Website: macys
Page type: gifting
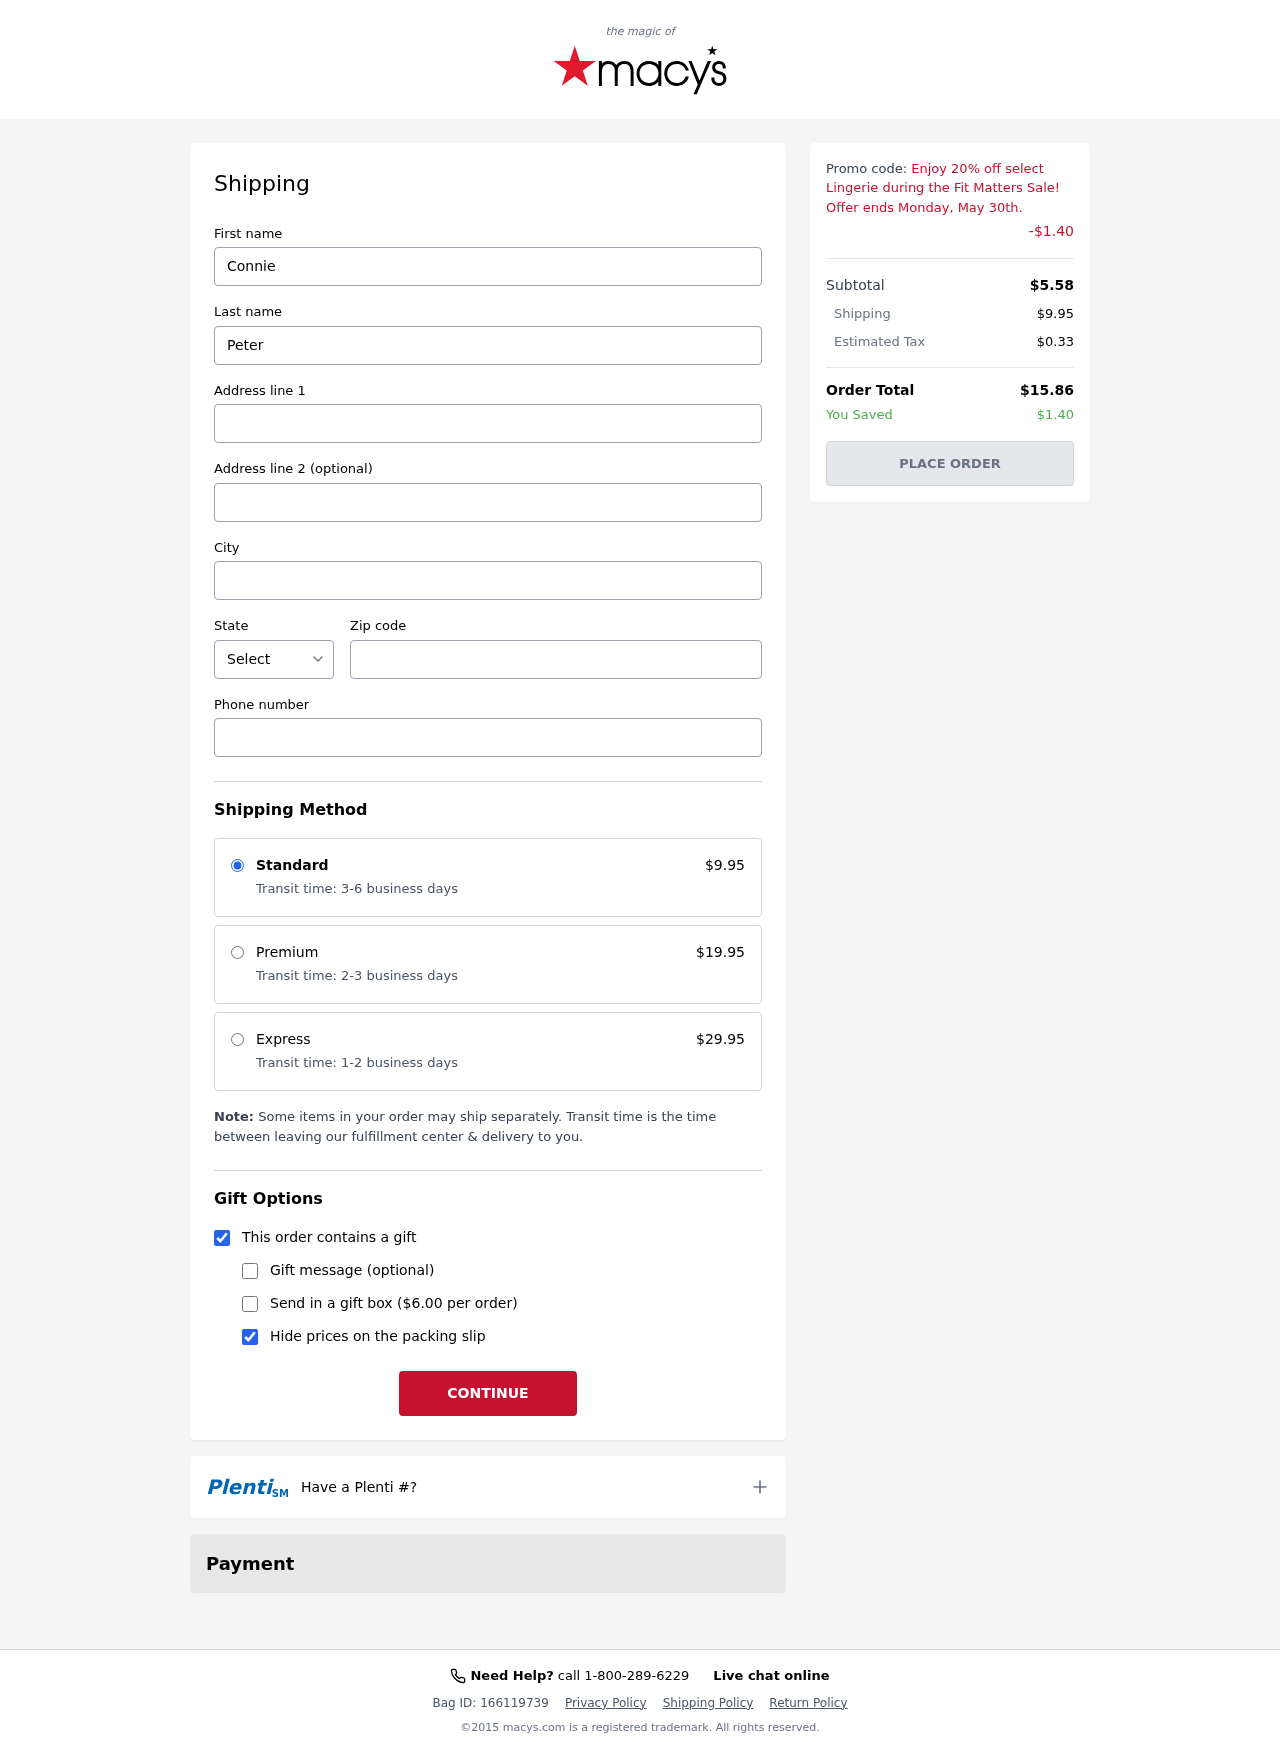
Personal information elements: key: PII_CITY
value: West Devintown
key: PII_FIRSTNAME
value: Connie
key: PII_LASTNAME
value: Peterson
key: PII_PHONE
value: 4679224331
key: PII_POSTCODE
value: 75203
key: PII_STATE_ABBR
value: KS
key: PII_STREET
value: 2112 Moore Mount
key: PII_STREET2
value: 109 Joshua Roads
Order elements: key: ORDER_SHIPPING_COST
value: $9.95
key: ORDER_DISCOUNT
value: -$1.40
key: ORDER_SUBTOTAL
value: $5.58
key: ORDER_TAX
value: $0.33
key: ORDER_TOTAL
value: $15.86
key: ORDER_SAVINGS
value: $1.40